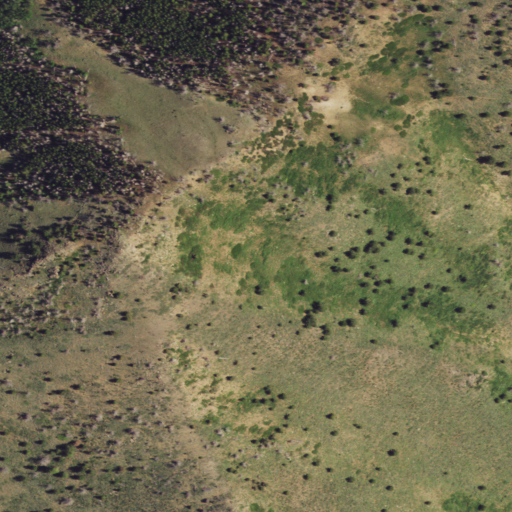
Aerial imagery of mountain in Wyoming named Coad Mountain containing shrub and evergreen forest